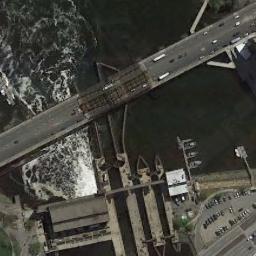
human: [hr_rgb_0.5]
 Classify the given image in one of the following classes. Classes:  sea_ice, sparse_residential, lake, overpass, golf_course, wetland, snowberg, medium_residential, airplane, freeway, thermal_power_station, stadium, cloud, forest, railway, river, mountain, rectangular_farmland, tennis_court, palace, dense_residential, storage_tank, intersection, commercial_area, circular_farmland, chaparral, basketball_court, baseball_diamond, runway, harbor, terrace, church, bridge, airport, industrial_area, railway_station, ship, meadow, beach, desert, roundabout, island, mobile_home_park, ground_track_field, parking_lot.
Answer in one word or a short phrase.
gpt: bridge